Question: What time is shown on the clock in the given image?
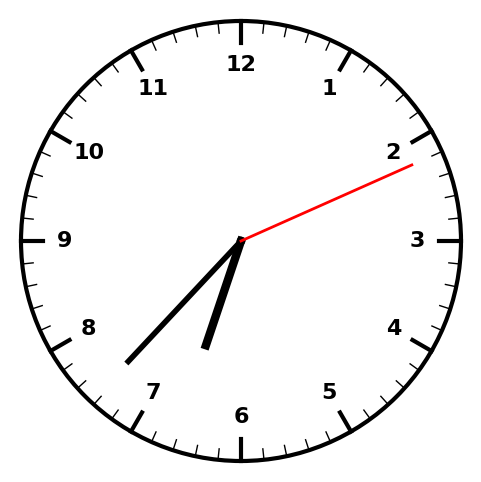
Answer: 06:37:11